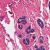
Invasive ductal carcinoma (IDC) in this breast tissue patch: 0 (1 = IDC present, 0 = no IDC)